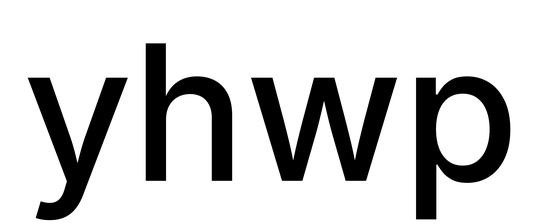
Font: Inter_Medium